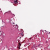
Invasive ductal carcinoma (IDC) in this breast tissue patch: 0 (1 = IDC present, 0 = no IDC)